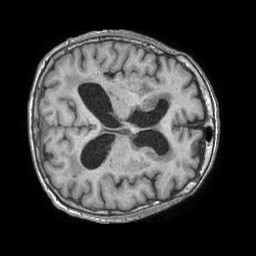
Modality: T1w
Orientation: axial
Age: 76
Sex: female
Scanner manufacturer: philips
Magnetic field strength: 1.5 T
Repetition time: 0.007825 s
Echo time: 0.003574 s